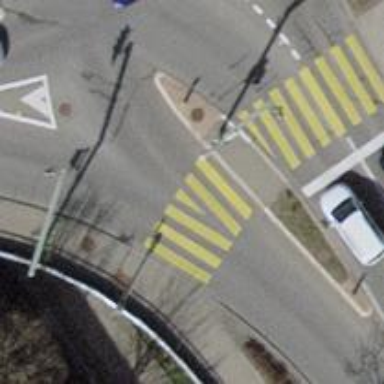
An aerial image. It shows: Footway with marked crossing. The surface is asphalt.